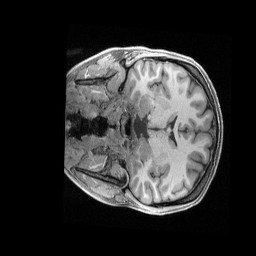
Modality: T1w
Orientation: coronal
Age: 24
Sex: female
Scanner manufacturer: siemens
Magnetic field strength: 3 T
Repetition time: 2.4 s
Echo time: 0.00228 s